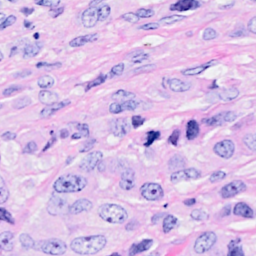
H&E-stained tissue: Breast